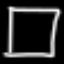
Label: square